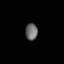
Tissue: lung
Cell type: Epithelial cells
Senescence score: 0.5415
Nuclear area (px): 200
Mean DAPI intensity: 107.92